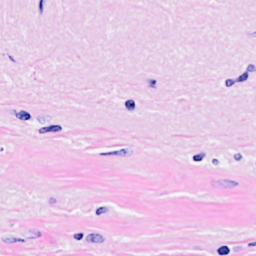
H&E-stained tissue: Breast